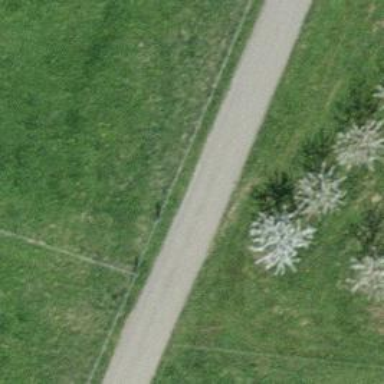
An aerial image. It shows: Service road with paved surface.